Field crop: maize
Growth stage: 2
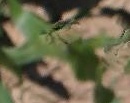
Species: maize